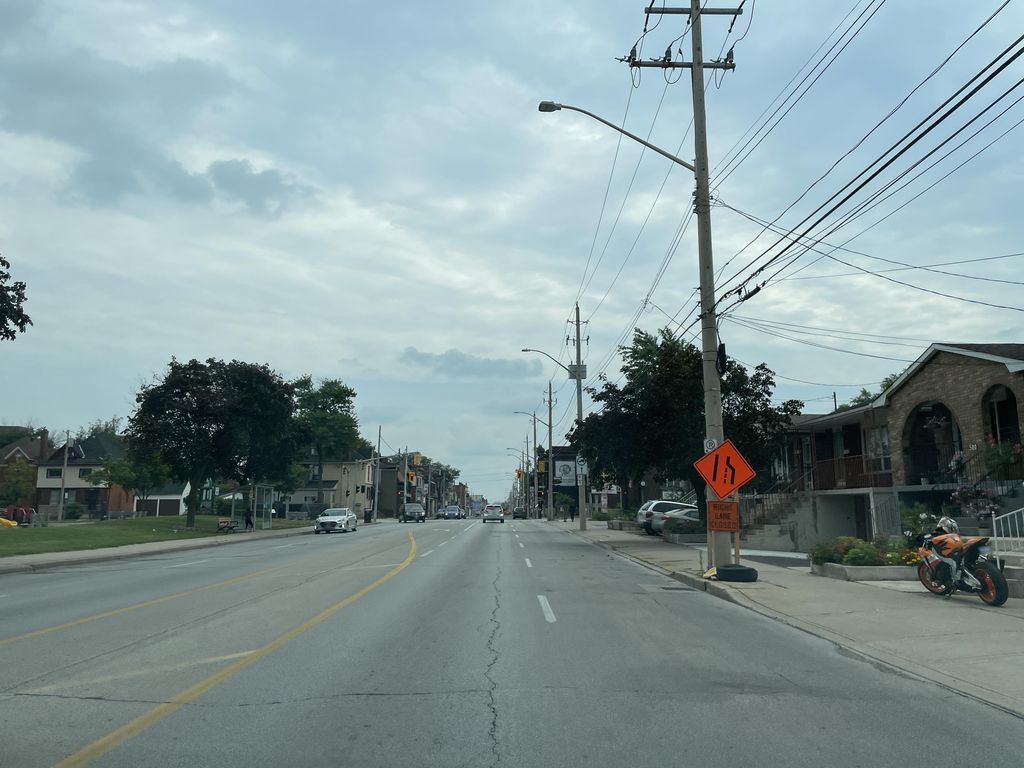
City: hamilton